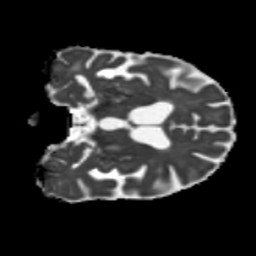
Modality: MD
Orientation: coronal
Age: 58
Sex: male
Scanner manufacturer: siemens
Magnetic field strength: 3 T
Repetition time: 5.25 s
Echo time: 0.08 s